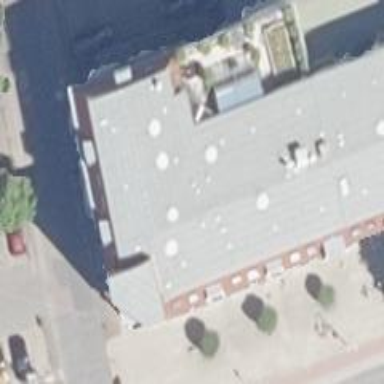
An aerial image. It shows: Furniture shop.